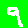
Digit: 9